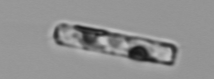
Label: Guinardia_delicatula